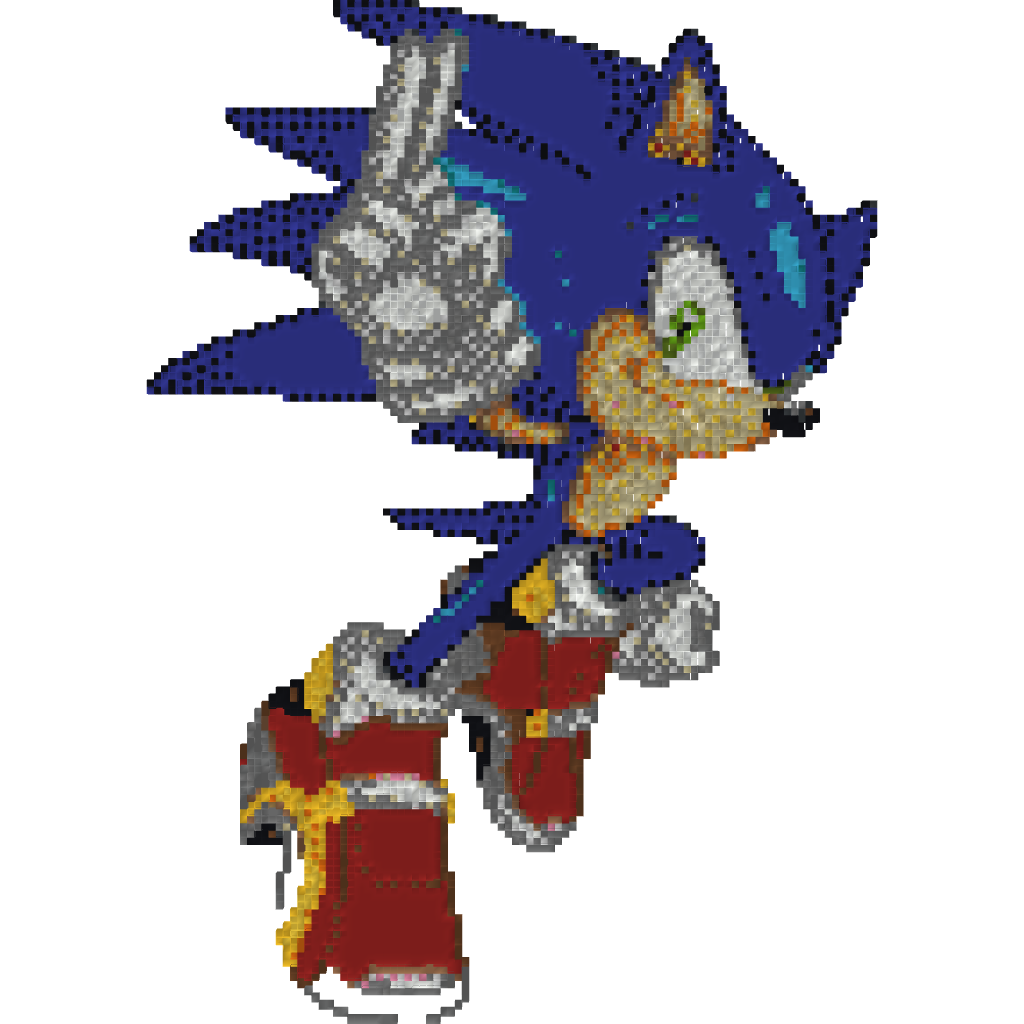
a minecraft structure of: Sonic SAB2